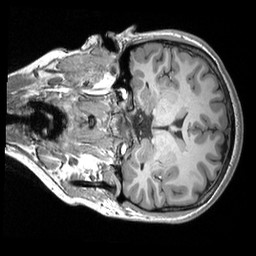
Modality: T1w
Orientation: coronal
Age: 22
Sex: female
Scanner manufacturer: siemens
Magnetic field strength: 3 T
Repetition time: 2.53 s
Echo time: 0.00298 s